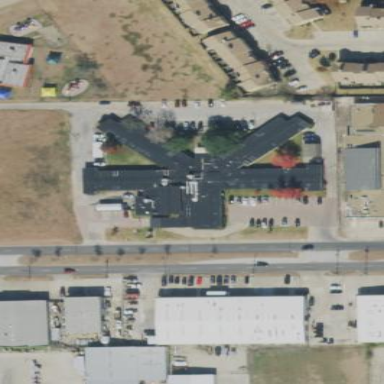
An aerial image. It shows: Nursing home building.